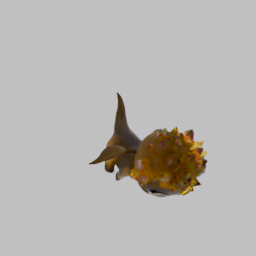
Label: animals